Interaction volume radius: 5 \u00c5
Interaction volume height: 20 \u00c5
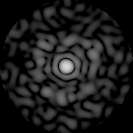
Disorder parameter: 0.8527